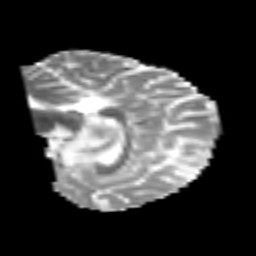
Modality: MD
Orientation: sagittal
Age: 25
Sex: male
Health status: healthy